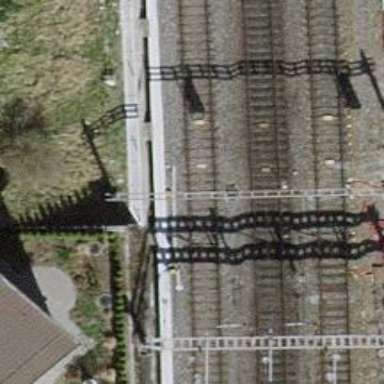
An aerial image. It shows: Railway signal.